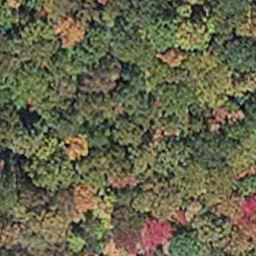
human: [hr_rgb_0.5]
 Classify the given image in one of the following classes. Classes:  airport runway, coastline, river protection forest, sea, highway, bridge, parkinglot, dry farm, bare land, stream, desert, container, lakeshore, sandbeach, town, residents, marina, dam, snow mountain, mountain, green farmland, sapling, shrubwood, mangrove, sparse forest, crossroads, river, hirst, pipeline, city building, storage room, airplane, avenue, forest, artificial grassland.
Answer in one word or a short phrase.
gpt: mangrove